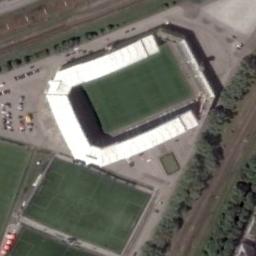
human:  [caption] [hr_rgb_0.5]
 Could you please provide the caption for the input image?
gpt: There are many trees beside the stadium .

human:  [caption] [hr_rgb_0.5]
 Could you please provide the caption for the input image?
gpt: The stadium is on the bare land next to some trees and grass .

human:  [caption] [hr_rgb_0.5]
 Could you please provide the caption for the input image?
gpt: Square stadium next to lawn and parking lot .

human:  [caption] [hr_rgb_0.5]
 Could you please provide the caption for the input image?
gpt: This stadium has a row of silver signs on each side .

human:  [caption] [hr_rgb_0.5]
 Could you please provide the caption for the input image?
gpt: There are some green trees and green lawns beside the stadium .